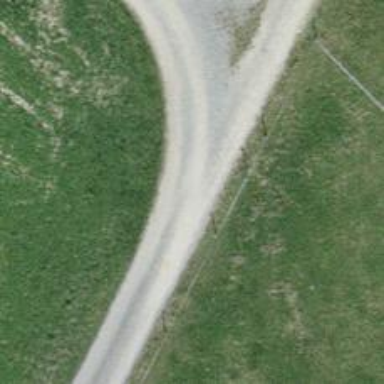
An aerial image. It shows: Track with compacted grade2 surface.